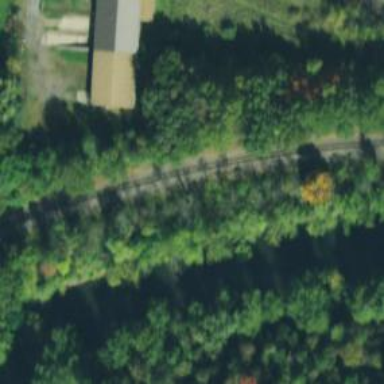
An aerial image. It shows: Railway track.